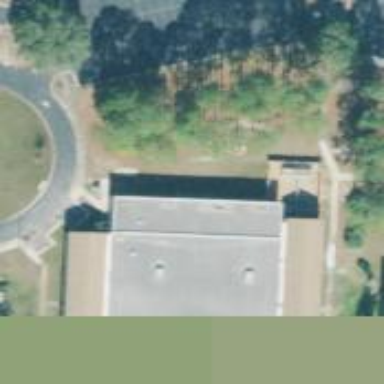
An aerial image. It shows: Library building.